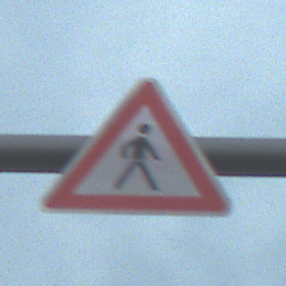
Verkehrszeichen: FussgaengerLinks
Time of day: SunriseSunset
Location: Outdoor (RoadRail)
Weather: PartlyCloudy
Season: NotSpecified
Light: Natural